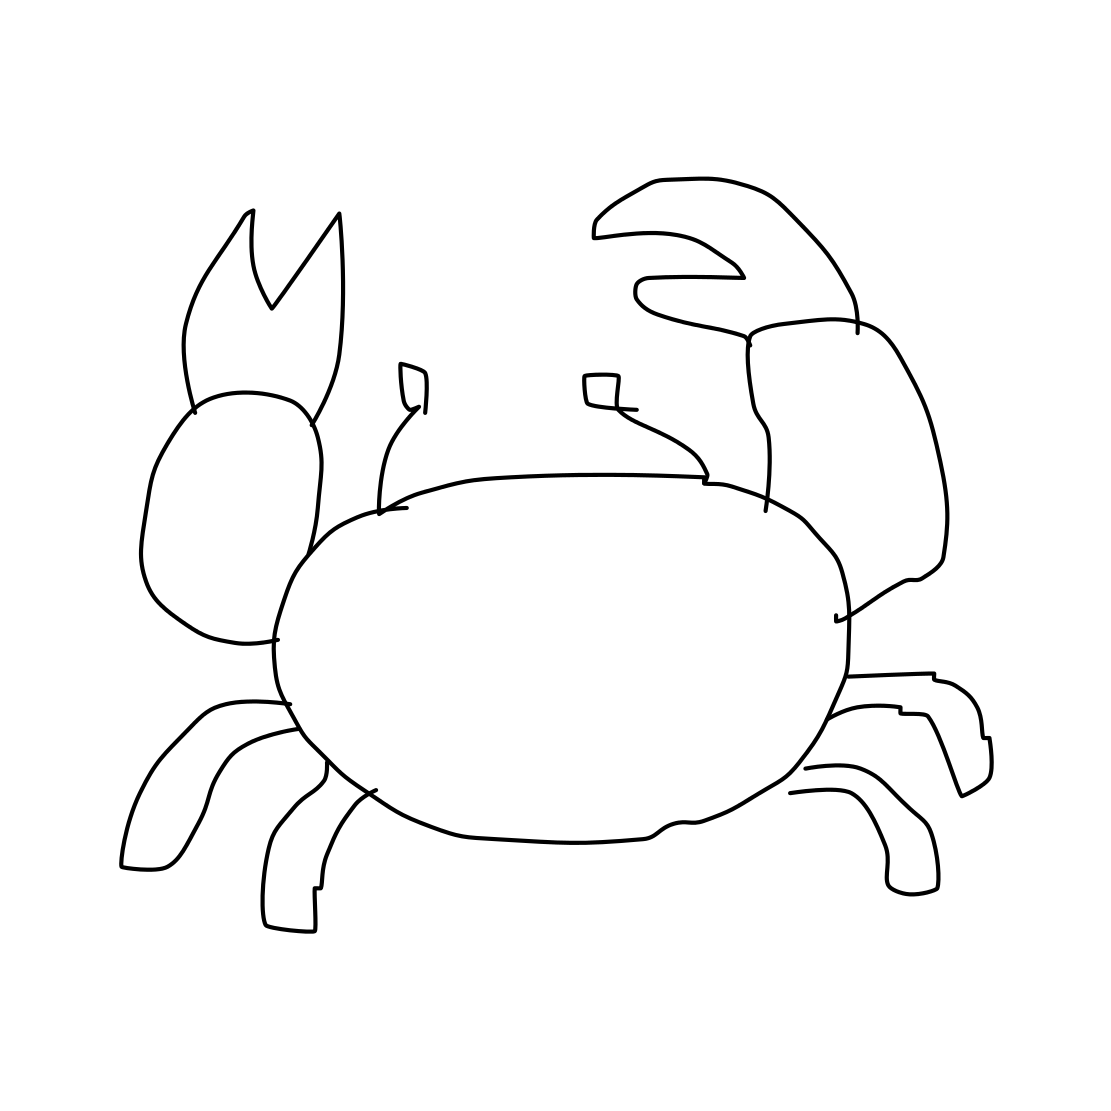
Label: crab